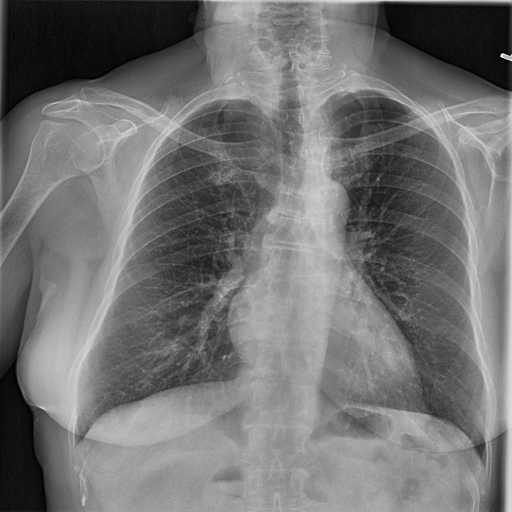
Finding: NORMAL